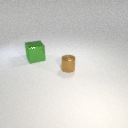
large green metal cube to the left of small brown metal cylinder